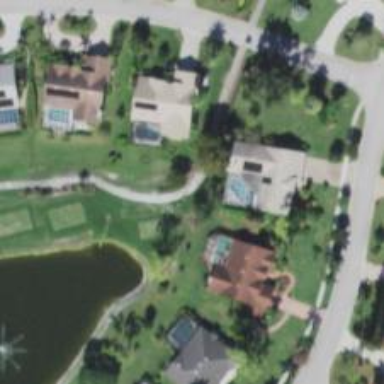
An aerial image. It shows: Path for golf carts.